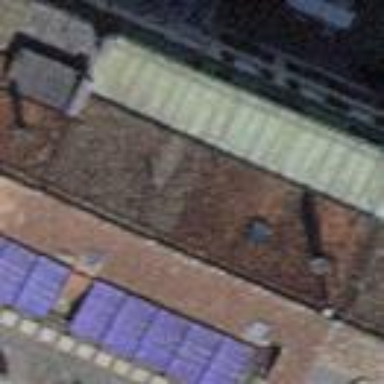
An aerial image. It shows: Dormitory building.